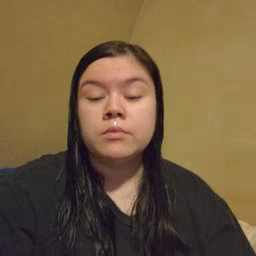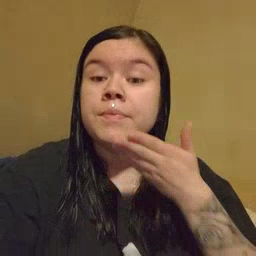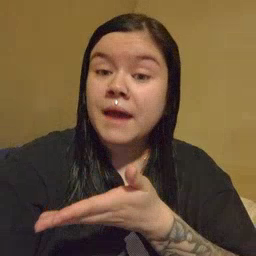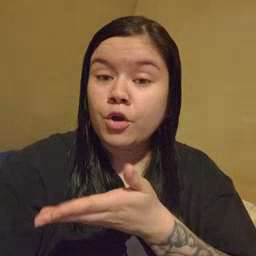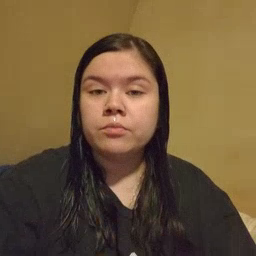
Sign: there